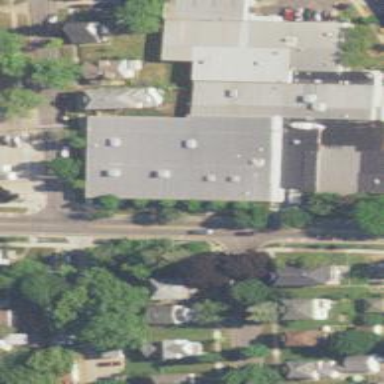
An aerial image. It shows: Industrial building.